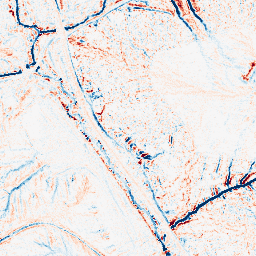
Category: edge_preserving
Decomposition family: median
Decomposition parameters: size: 7
Upsampling method: cubic_catmull_rom
Upsampling parameters: scale: 4
Upsampling scale: 4